Field crop: maize
Growth stage: 2
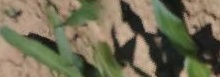
Species: maize